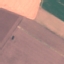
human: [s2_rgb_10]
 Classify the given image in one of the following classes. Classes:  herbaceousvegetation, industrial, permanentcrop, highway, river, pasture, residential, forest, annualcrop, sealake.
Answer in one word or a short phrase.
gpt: AnnualCrop